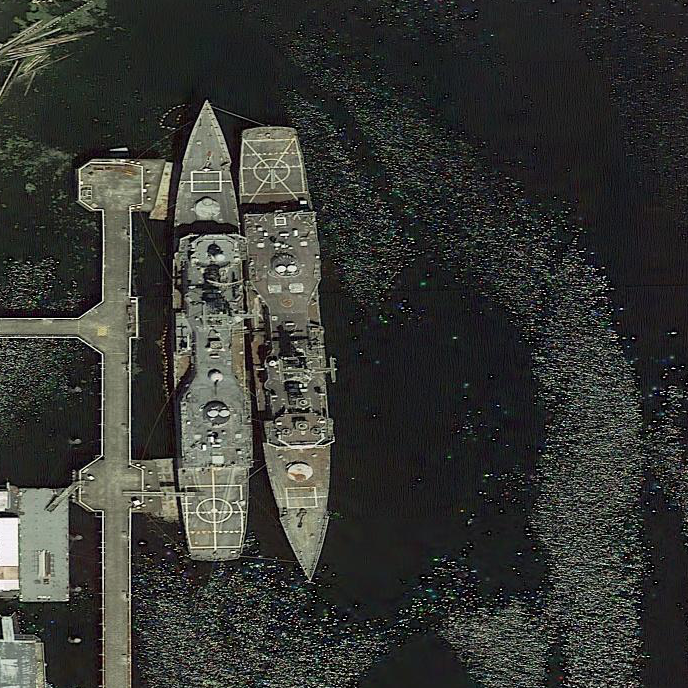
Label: cruiser